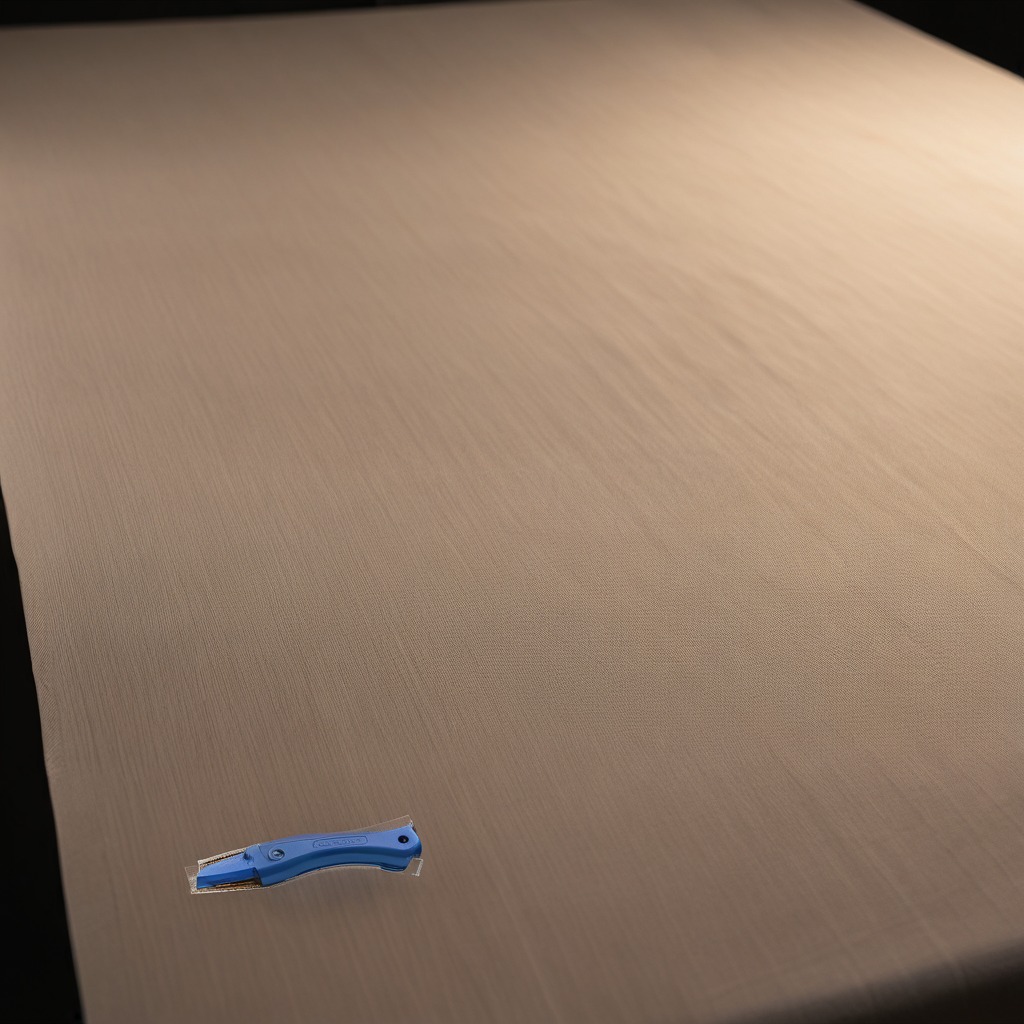
A utility knife is lying on the wooden table.